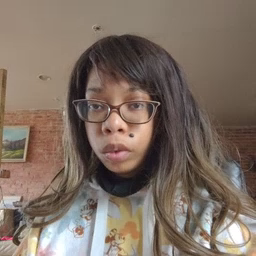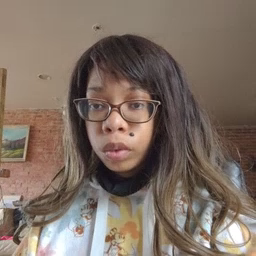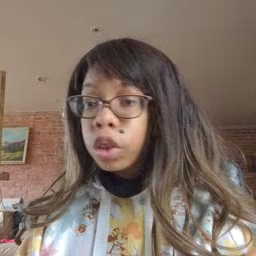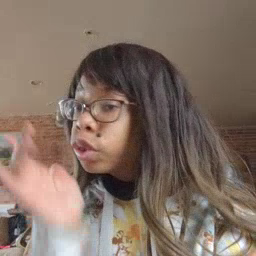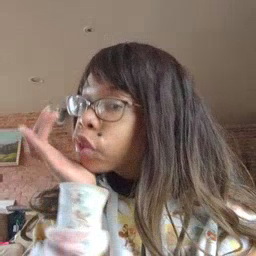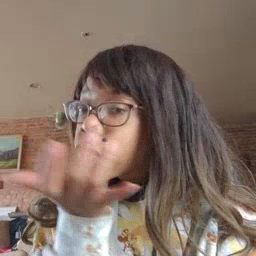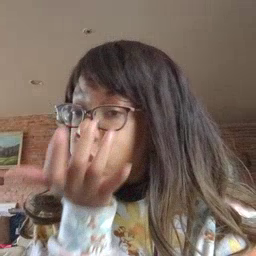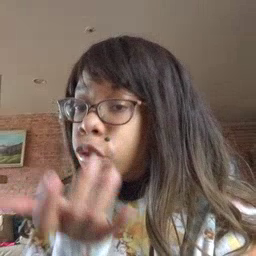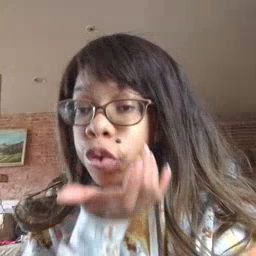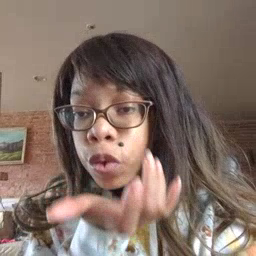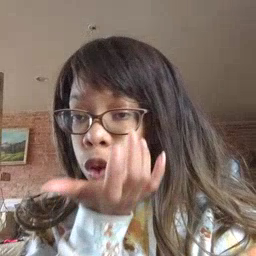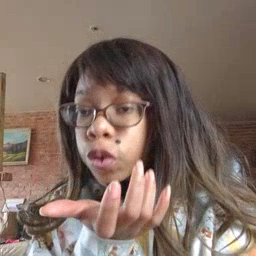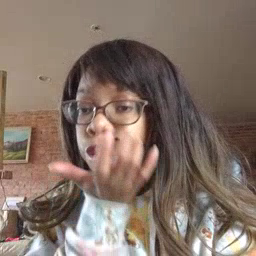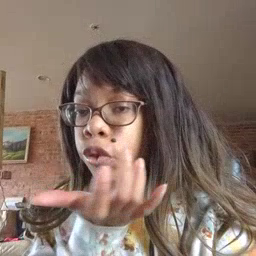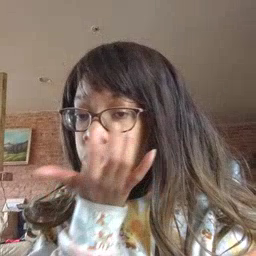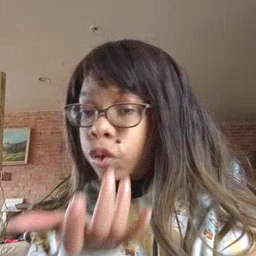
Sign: grass